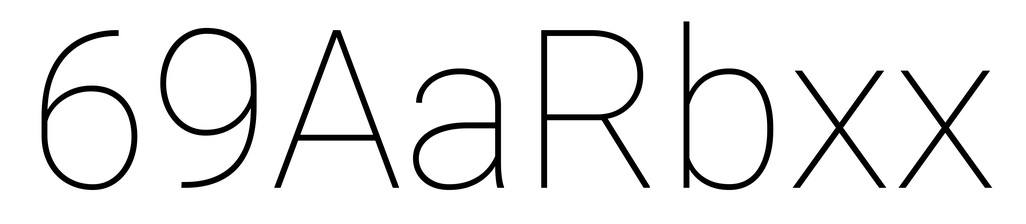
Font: Roboto_Thin